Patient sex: M
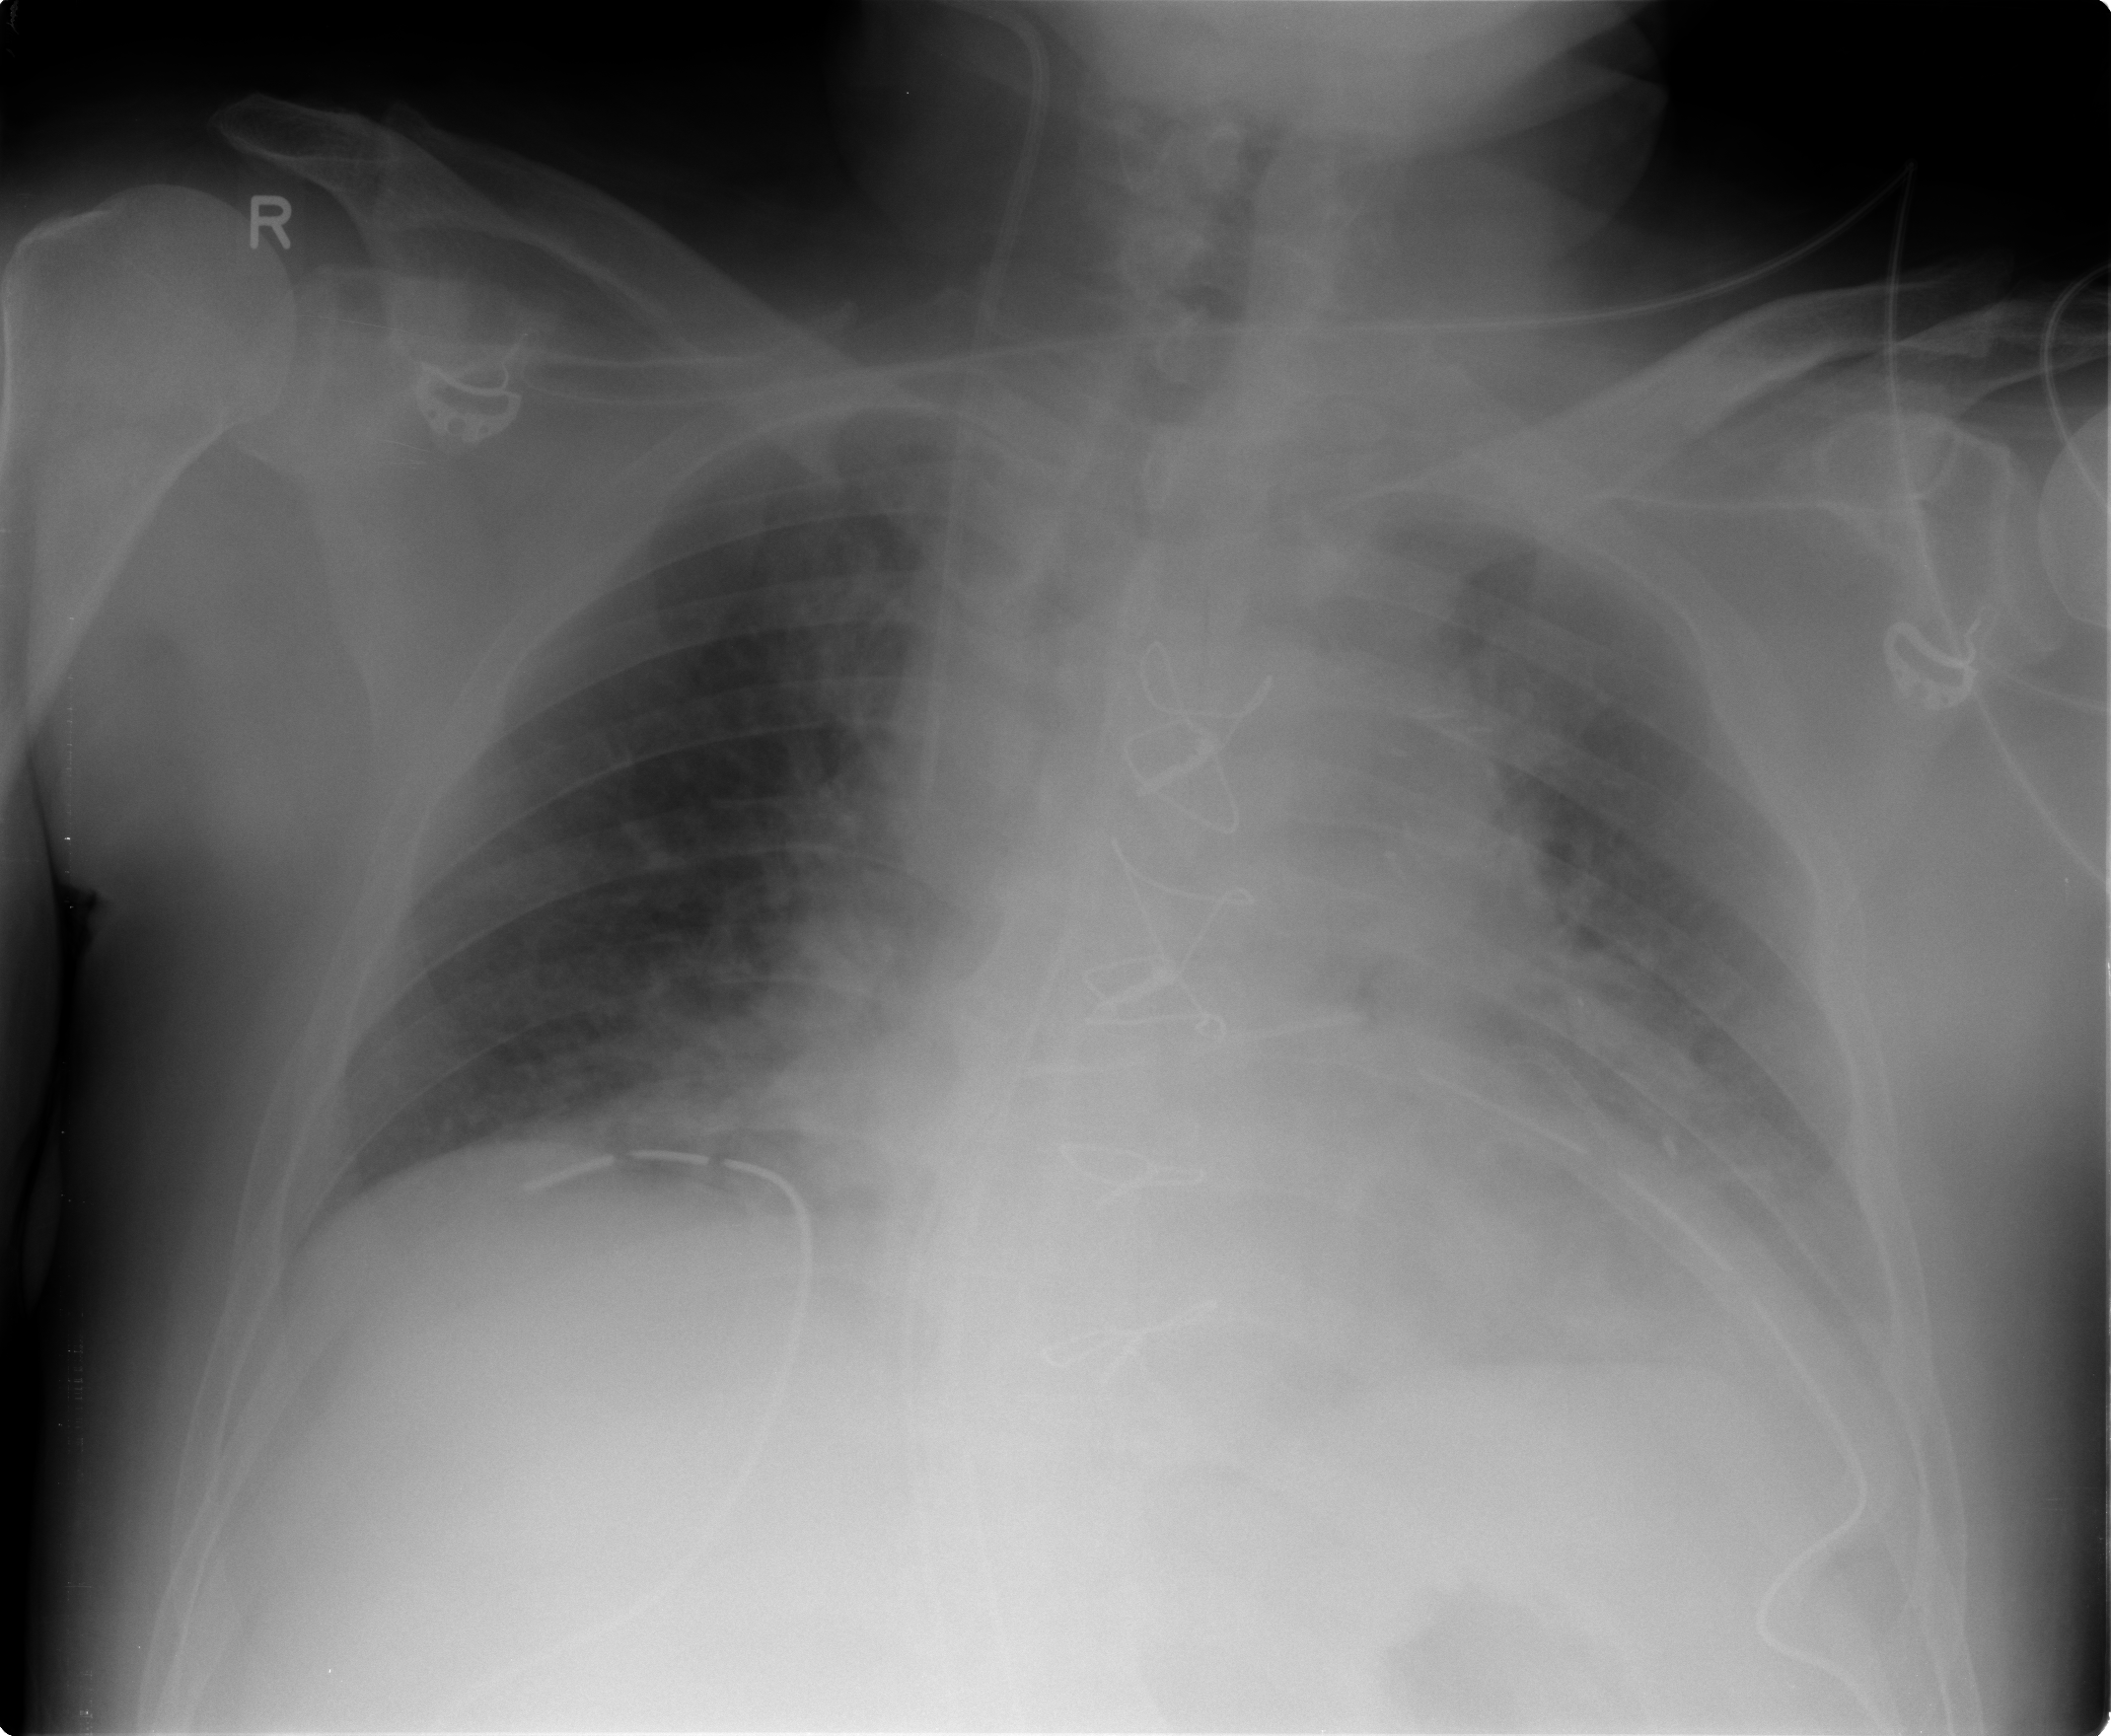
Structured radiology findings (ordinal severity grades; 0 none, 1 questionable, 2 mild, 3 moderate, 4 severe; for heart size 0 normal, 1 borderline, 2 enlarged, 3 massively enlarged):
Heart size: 2
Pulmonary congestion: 2
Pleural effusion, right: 0
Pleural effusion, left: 2
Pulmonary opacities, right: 0
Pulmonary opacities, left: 0
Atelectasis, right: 2
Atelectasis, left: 3